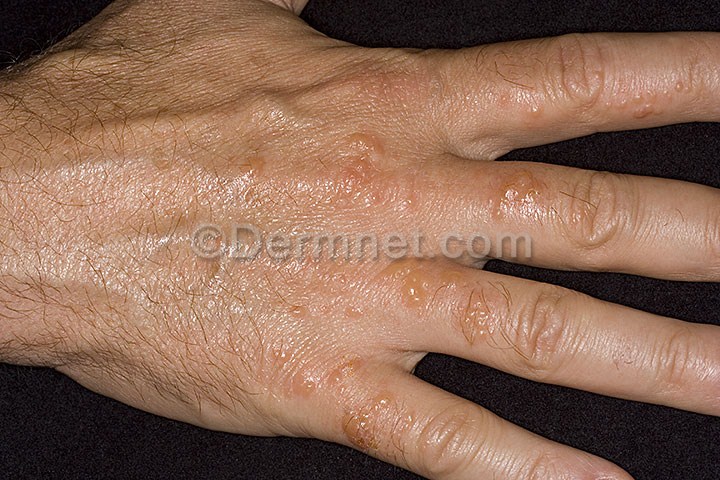
Disease: Poison Ivy Photos and other Contact Dermatitis